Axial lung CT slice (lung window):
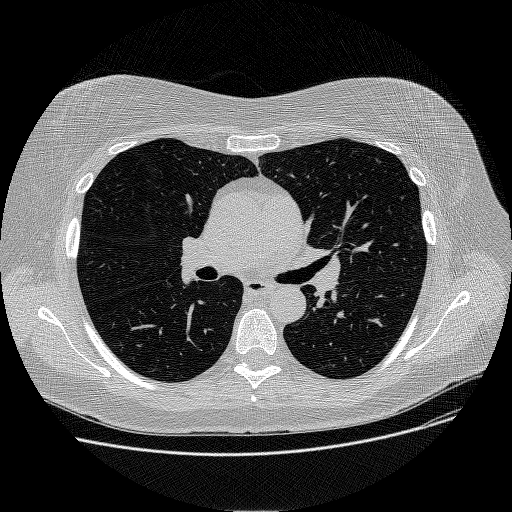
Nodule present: no